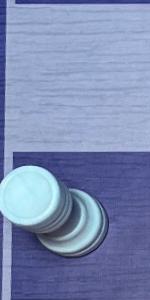
Label: Rook_White